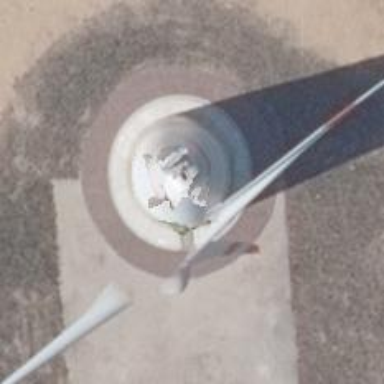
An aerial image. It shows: Wind generator with horizontal axis. The generator is wind turbine.